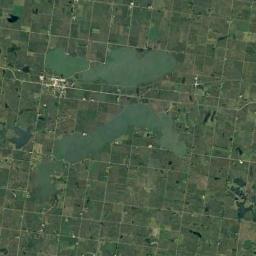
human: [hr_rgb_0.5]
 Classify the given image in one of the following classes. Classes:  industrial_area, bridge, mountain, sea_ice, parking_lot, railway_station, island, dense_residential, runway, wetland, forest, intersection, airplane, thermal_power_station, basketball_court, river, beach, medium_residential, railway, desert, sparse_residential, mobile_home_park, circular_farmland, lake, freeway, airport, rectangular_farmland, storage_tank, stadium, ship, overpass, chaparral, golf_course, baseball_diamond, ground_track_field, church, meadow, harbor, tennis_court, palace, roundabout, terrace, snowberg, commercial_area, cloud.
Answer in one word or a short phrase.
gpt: lake